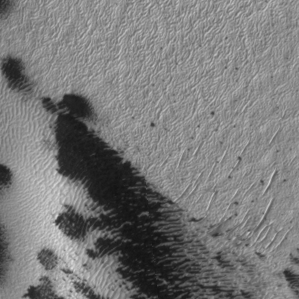
Label: frost